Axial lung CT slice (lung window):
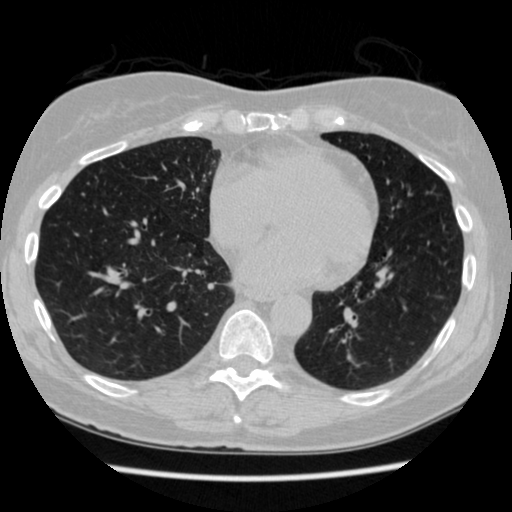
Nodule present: no